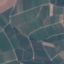
Label: PermanentCrop